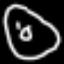
Label: donut